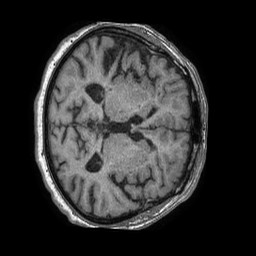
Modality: T1w
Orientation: axial
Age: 77
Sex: male
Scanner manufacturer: philips
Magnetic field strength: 1.5 T
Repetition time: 0.007485 s
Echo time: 0.003407 s